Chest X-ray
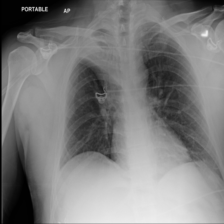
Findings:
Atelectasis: positive
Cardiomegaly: negative
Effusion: negative
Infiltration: negative
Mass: negative
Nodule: negative
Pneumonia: negative
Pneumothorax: negative
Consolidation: negative
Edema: negative
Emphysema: negative
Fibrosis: negative
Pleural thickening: negative
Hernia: negative